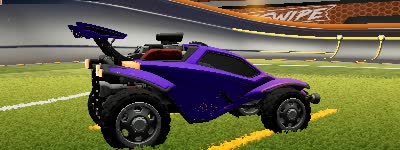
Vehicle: octane